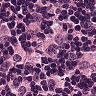
Metastatic tissue present: yes